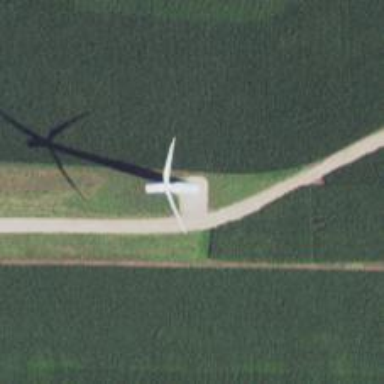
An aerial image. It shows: Wind power generator with wind turbines.